Question: I have a UITableView that I want to alter some of the static cells after I do other processing. I have outlets set up for the cells that I want to modify, but when I look at them using NSLog, they show nil, which indicates to me that I don't have the correct cell. For instance, in the image below I want to add the start time to the label just like I did for Date (date was done when creating the cells for which I got the current date),

I tap on the disclosure indicator which takes me to another scene (this was created in Storyboard, using segues to get from one scene to another) where I get the two times I need. I then return to the main scene (shown) and try to alter the Start Time label, but nothing happens. A NSLog of the label prior to trying to alter it returns this:
> oStartTimeCell.textLabel.text: (null)
I have read in one of the Apple docs that this textfield is read-only. If that is true in this case, is there a way I can reload the cells with the updated information? Or is there another way to do this?
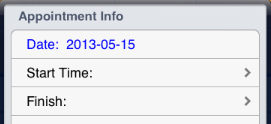
Answer: You're using the wrong approach. You should not create a reference to a cell using an outlet. Once the cell moves out of the visible view, the outlet will either be null or contain garbage data. Even if (in your situation) the cell will never move out of view, I think it shows you're trying to use a UITableView in a way that was not meant to be.
Instead put the data you want to display in your cells in a dataSource, e.g. an array.
The tableView should use the dataSource to configure the values displayed in the textLabels of the cells. Once you want to update the text displayed in the cells, change the values in the dataSource and call 'reloadData' on the tableView to force the tableView to call '-tableView:cellForRowAtIndexPath:' and related UITableViewDataSource methods.